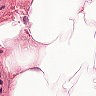
Metastatic tissue present: no